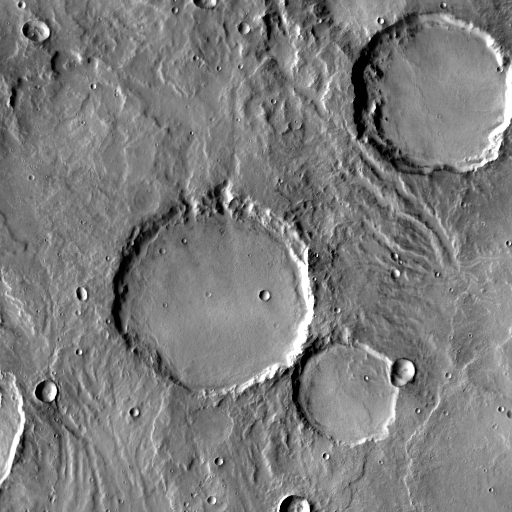
Crater classes present: Background, Other, Layered, Buried, Secondary